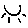
Label: sun